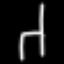
Label: chair